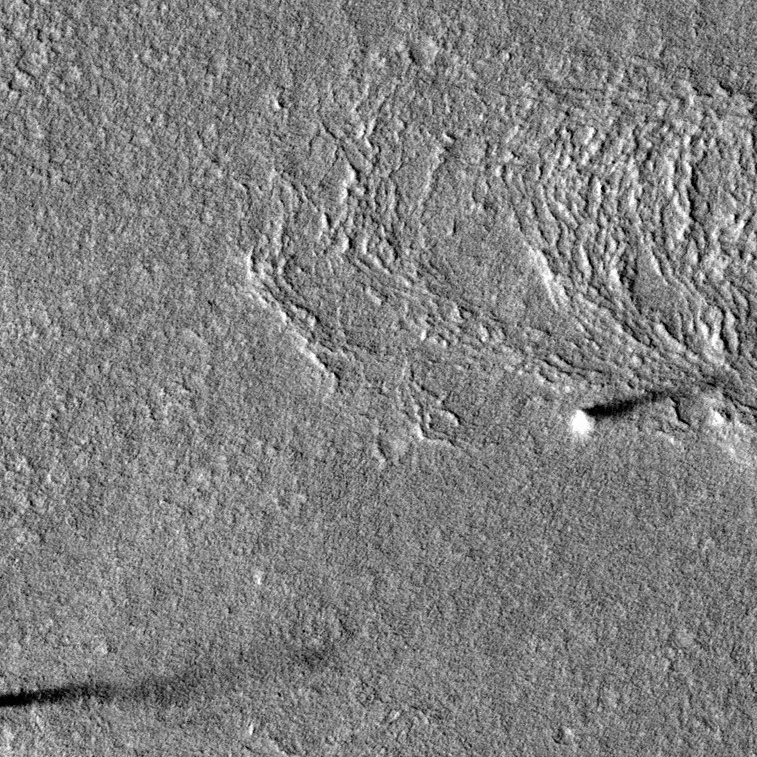
Label: dustdevil